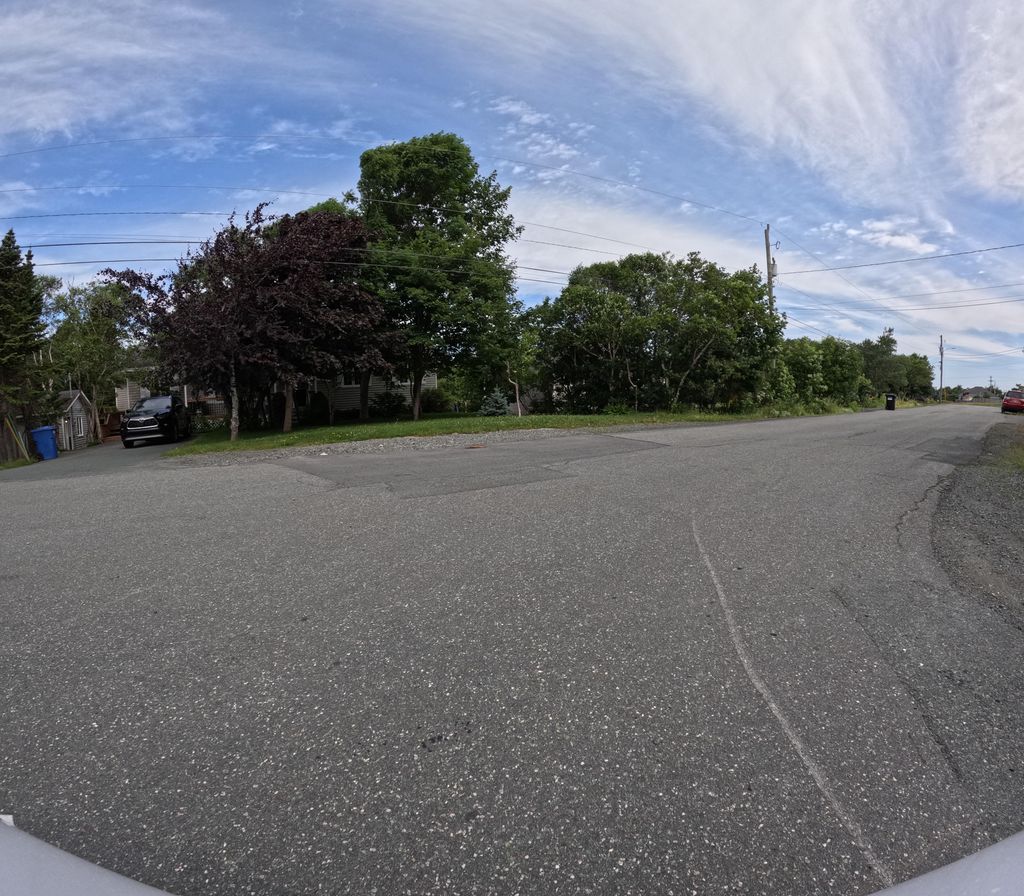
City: st_johns